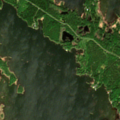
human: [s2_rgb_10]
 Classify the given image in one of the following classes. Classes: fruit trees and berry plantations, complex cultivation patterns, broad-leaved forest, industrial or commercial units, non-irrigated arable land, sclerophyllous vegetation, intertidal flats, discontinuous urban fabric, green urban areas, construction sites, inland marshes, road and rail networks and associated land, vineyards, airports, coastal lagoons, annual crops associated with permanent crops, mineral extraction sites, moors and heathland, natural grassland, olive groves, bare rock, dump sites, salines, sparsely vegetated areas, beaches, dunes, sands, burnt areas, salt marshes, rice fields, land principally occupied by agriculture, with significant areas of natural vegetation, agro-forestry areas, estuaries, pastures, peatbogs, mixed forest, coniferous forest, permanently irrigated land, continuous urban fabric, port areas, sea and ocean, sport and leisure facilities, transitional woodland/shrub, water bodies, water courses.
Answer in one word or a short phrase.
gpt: land principally occupied by agriculture, with significant areas of natural vegetation, mixed forest, sea and ocean